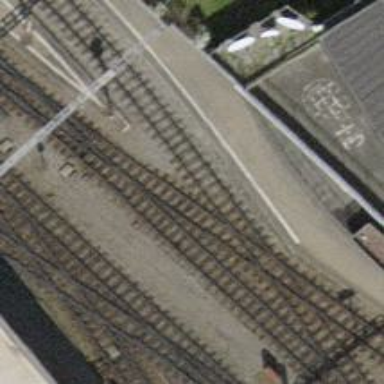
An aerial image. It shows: Narrow-gauge railway siding with 1 track. The railway line is electrified with contact line.